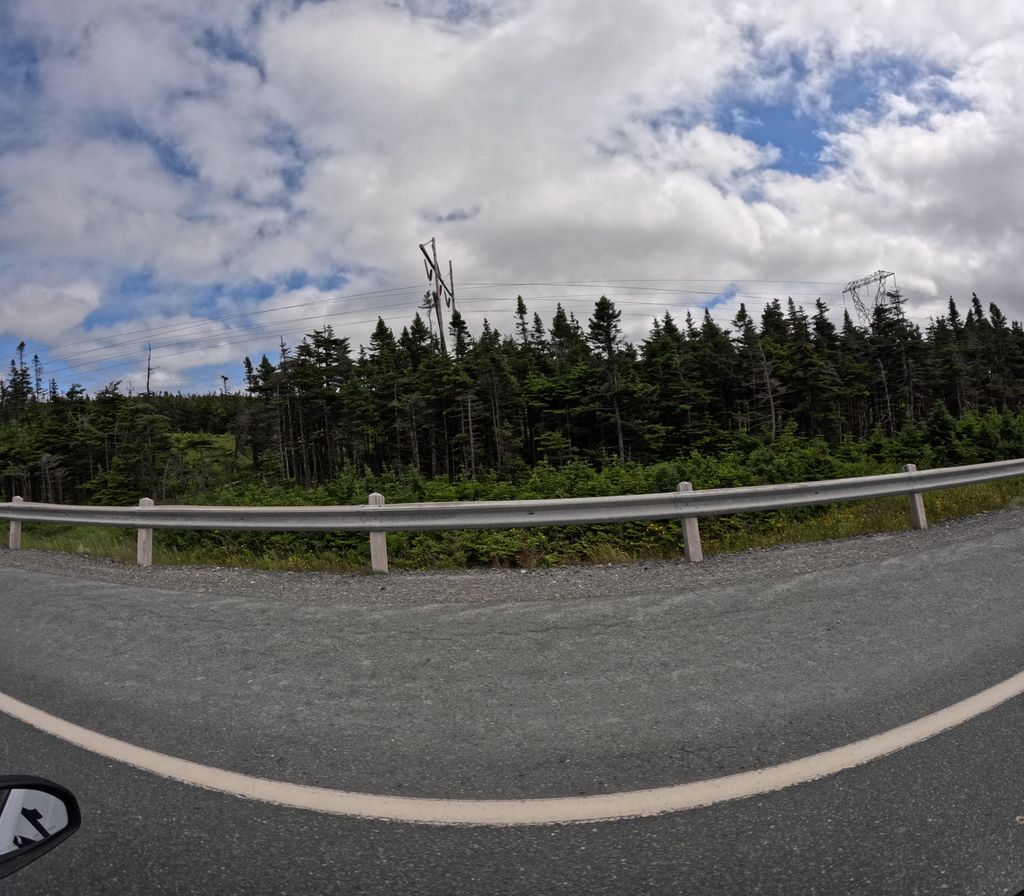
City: st_johns